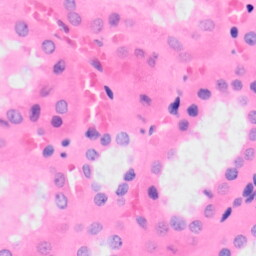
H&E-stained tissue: Kidney